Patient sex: M
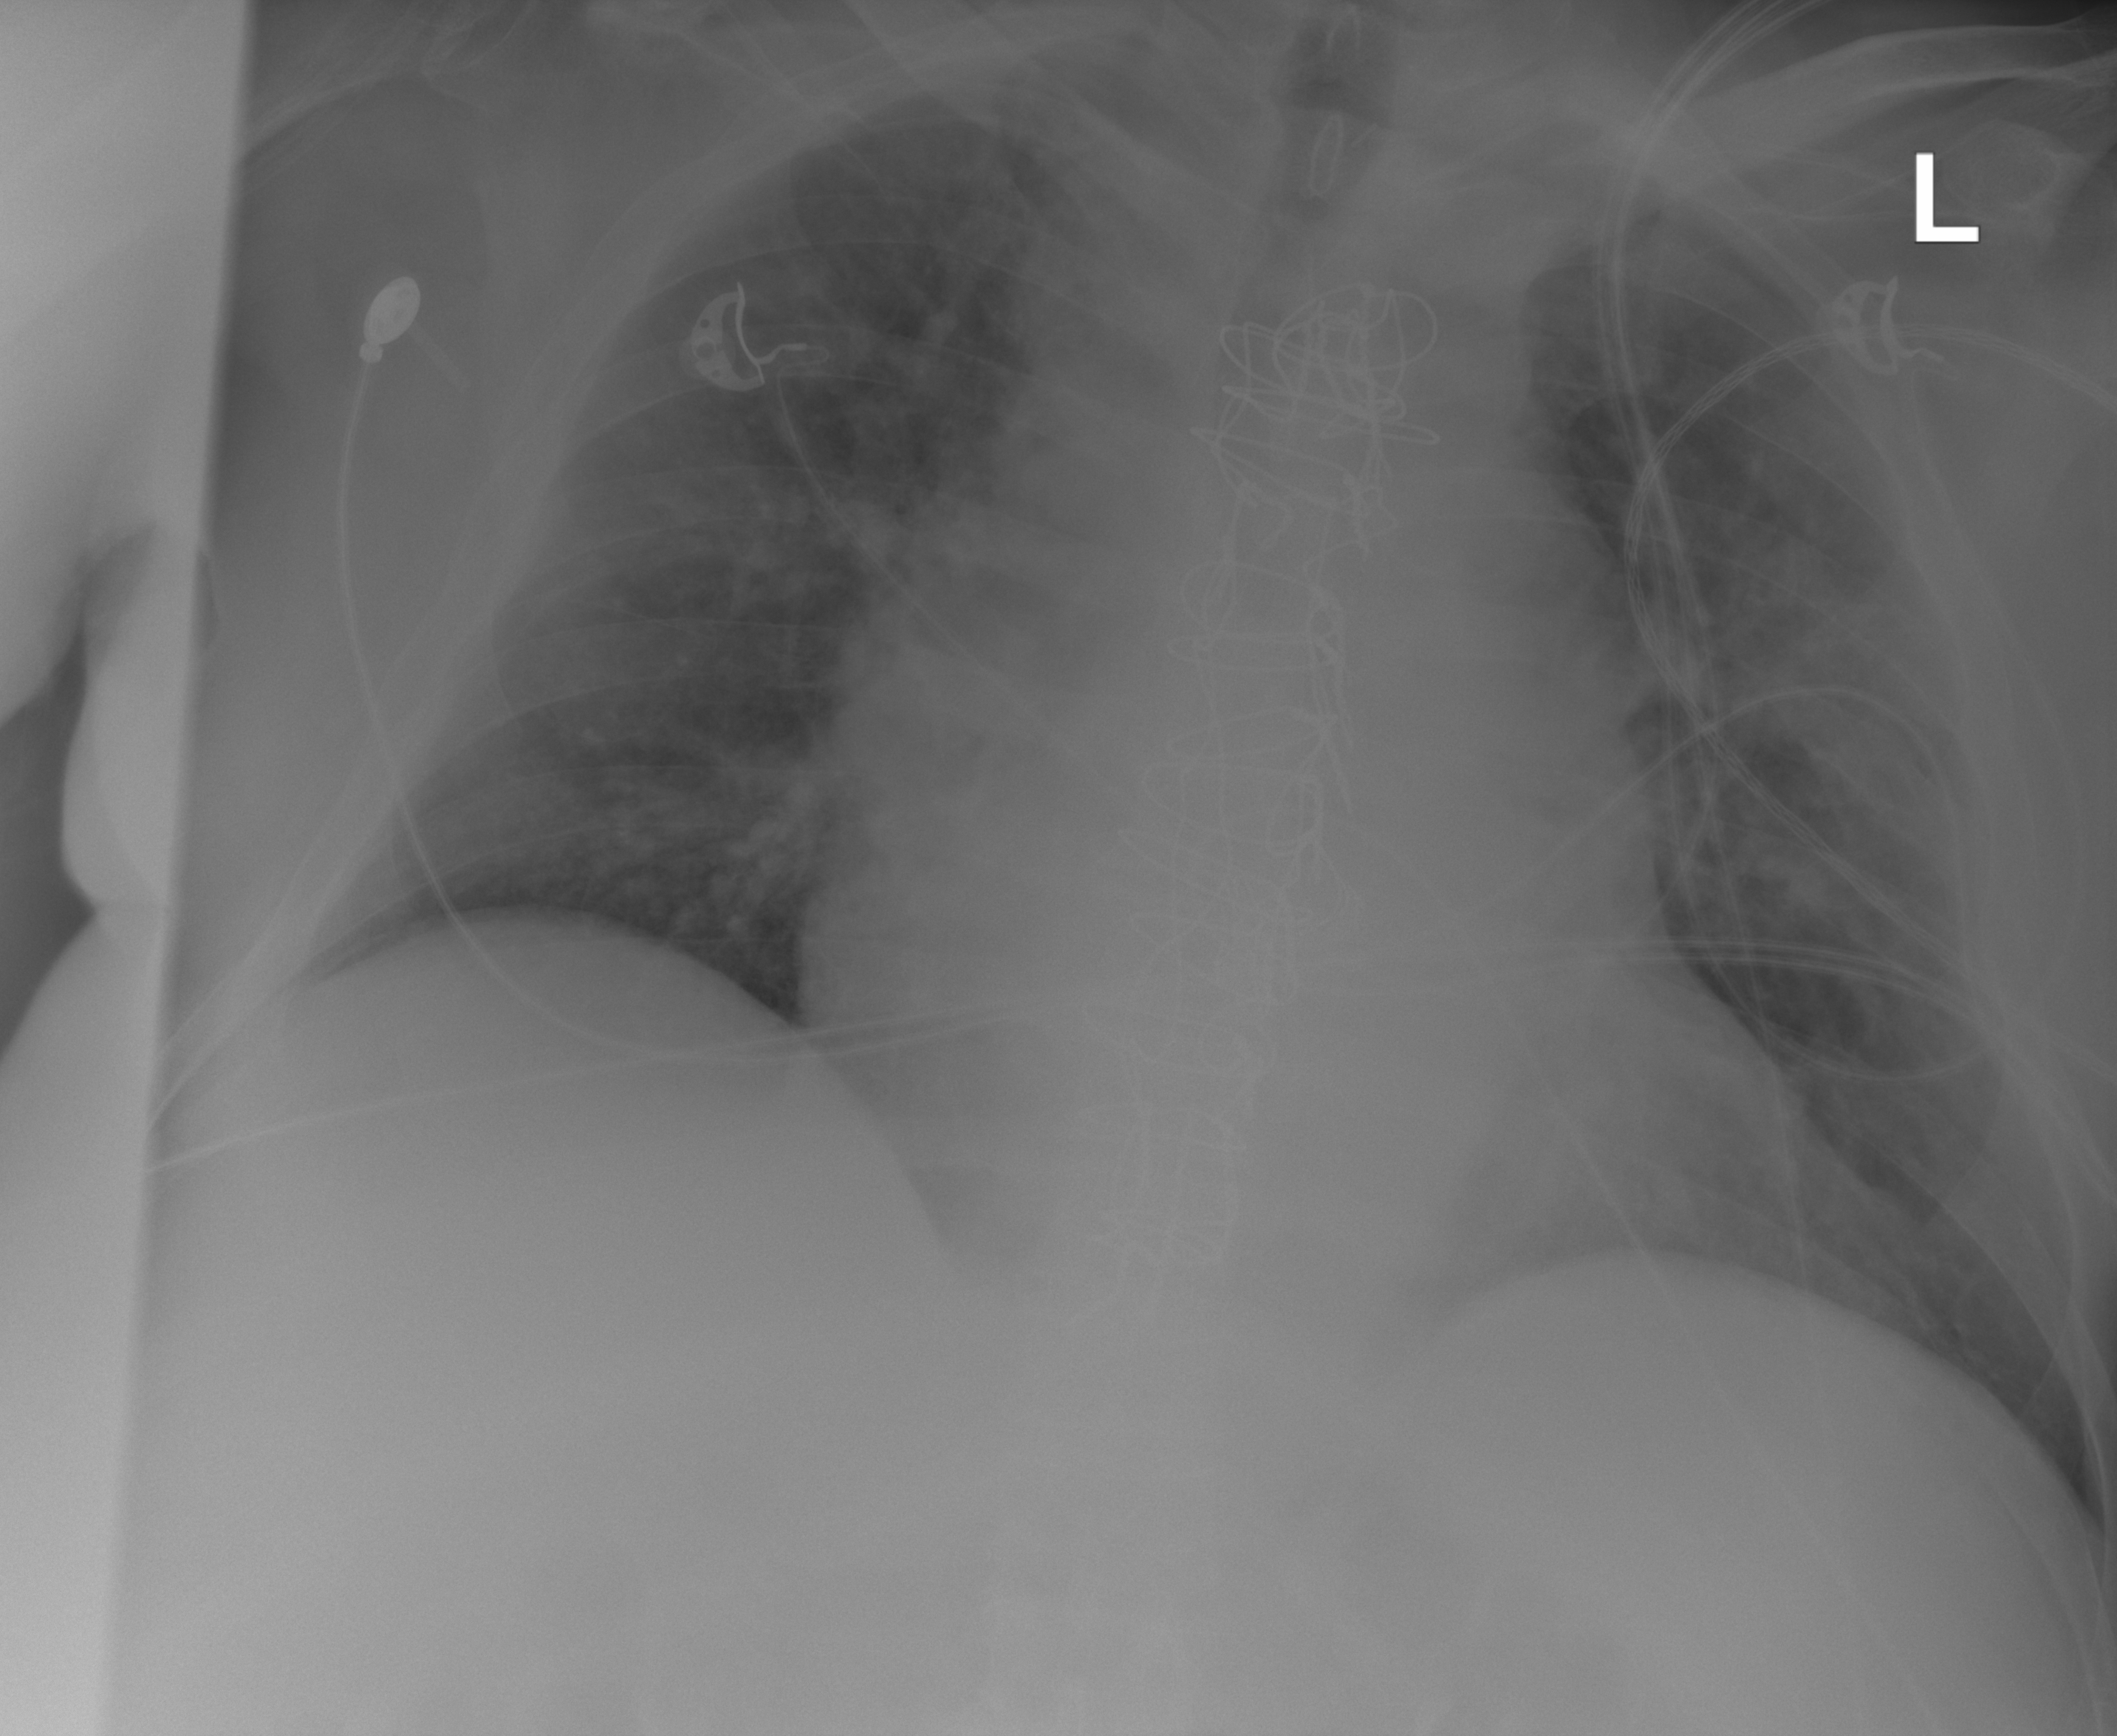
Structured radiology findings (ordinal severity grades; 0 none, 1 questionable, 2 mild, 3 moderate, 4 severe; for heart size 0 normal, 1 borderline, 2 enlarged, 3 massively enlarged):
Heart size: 2
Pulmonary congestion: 2
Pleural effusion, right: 1
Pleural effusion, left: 1
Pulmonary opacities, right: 2
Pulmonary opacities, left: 2
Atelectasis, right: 0
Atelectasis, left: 0